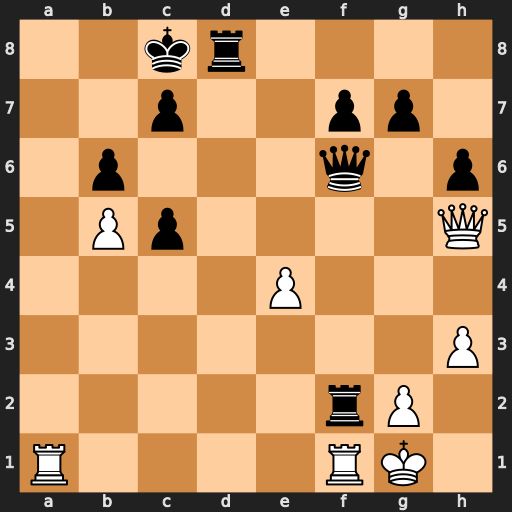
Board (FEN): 2kr4/2p2pp1/1p3q1p/1Pp4Q/4P3/7P/5rP1/R4RK1
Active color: w
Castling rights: -
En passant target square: -
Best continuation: Ra8+ Kb7 Rxf2